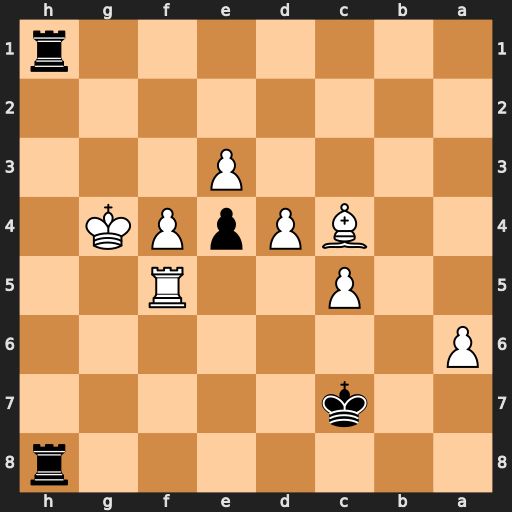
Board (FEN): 7r/2k5/P7/2P2R2/2BPpPK1/4P3/8/7r
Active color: b
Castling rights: -
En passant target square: -
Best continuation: Rg1#